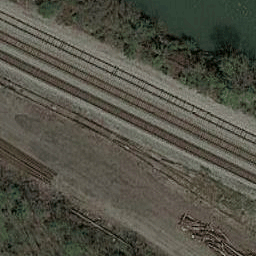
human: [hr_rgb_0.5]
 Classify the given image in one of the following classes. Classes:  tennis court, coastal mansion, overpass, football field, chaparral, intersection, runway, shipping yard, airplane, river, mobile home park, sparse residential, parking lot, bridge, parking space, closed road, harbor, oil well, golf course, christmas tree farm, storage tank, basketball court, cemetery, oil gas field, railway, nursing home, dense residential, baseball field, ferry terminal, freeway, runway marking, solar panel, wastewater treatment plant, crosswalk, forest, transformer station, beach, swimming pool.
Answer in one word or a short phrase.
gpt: railway